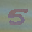
Label: 5